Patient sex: M
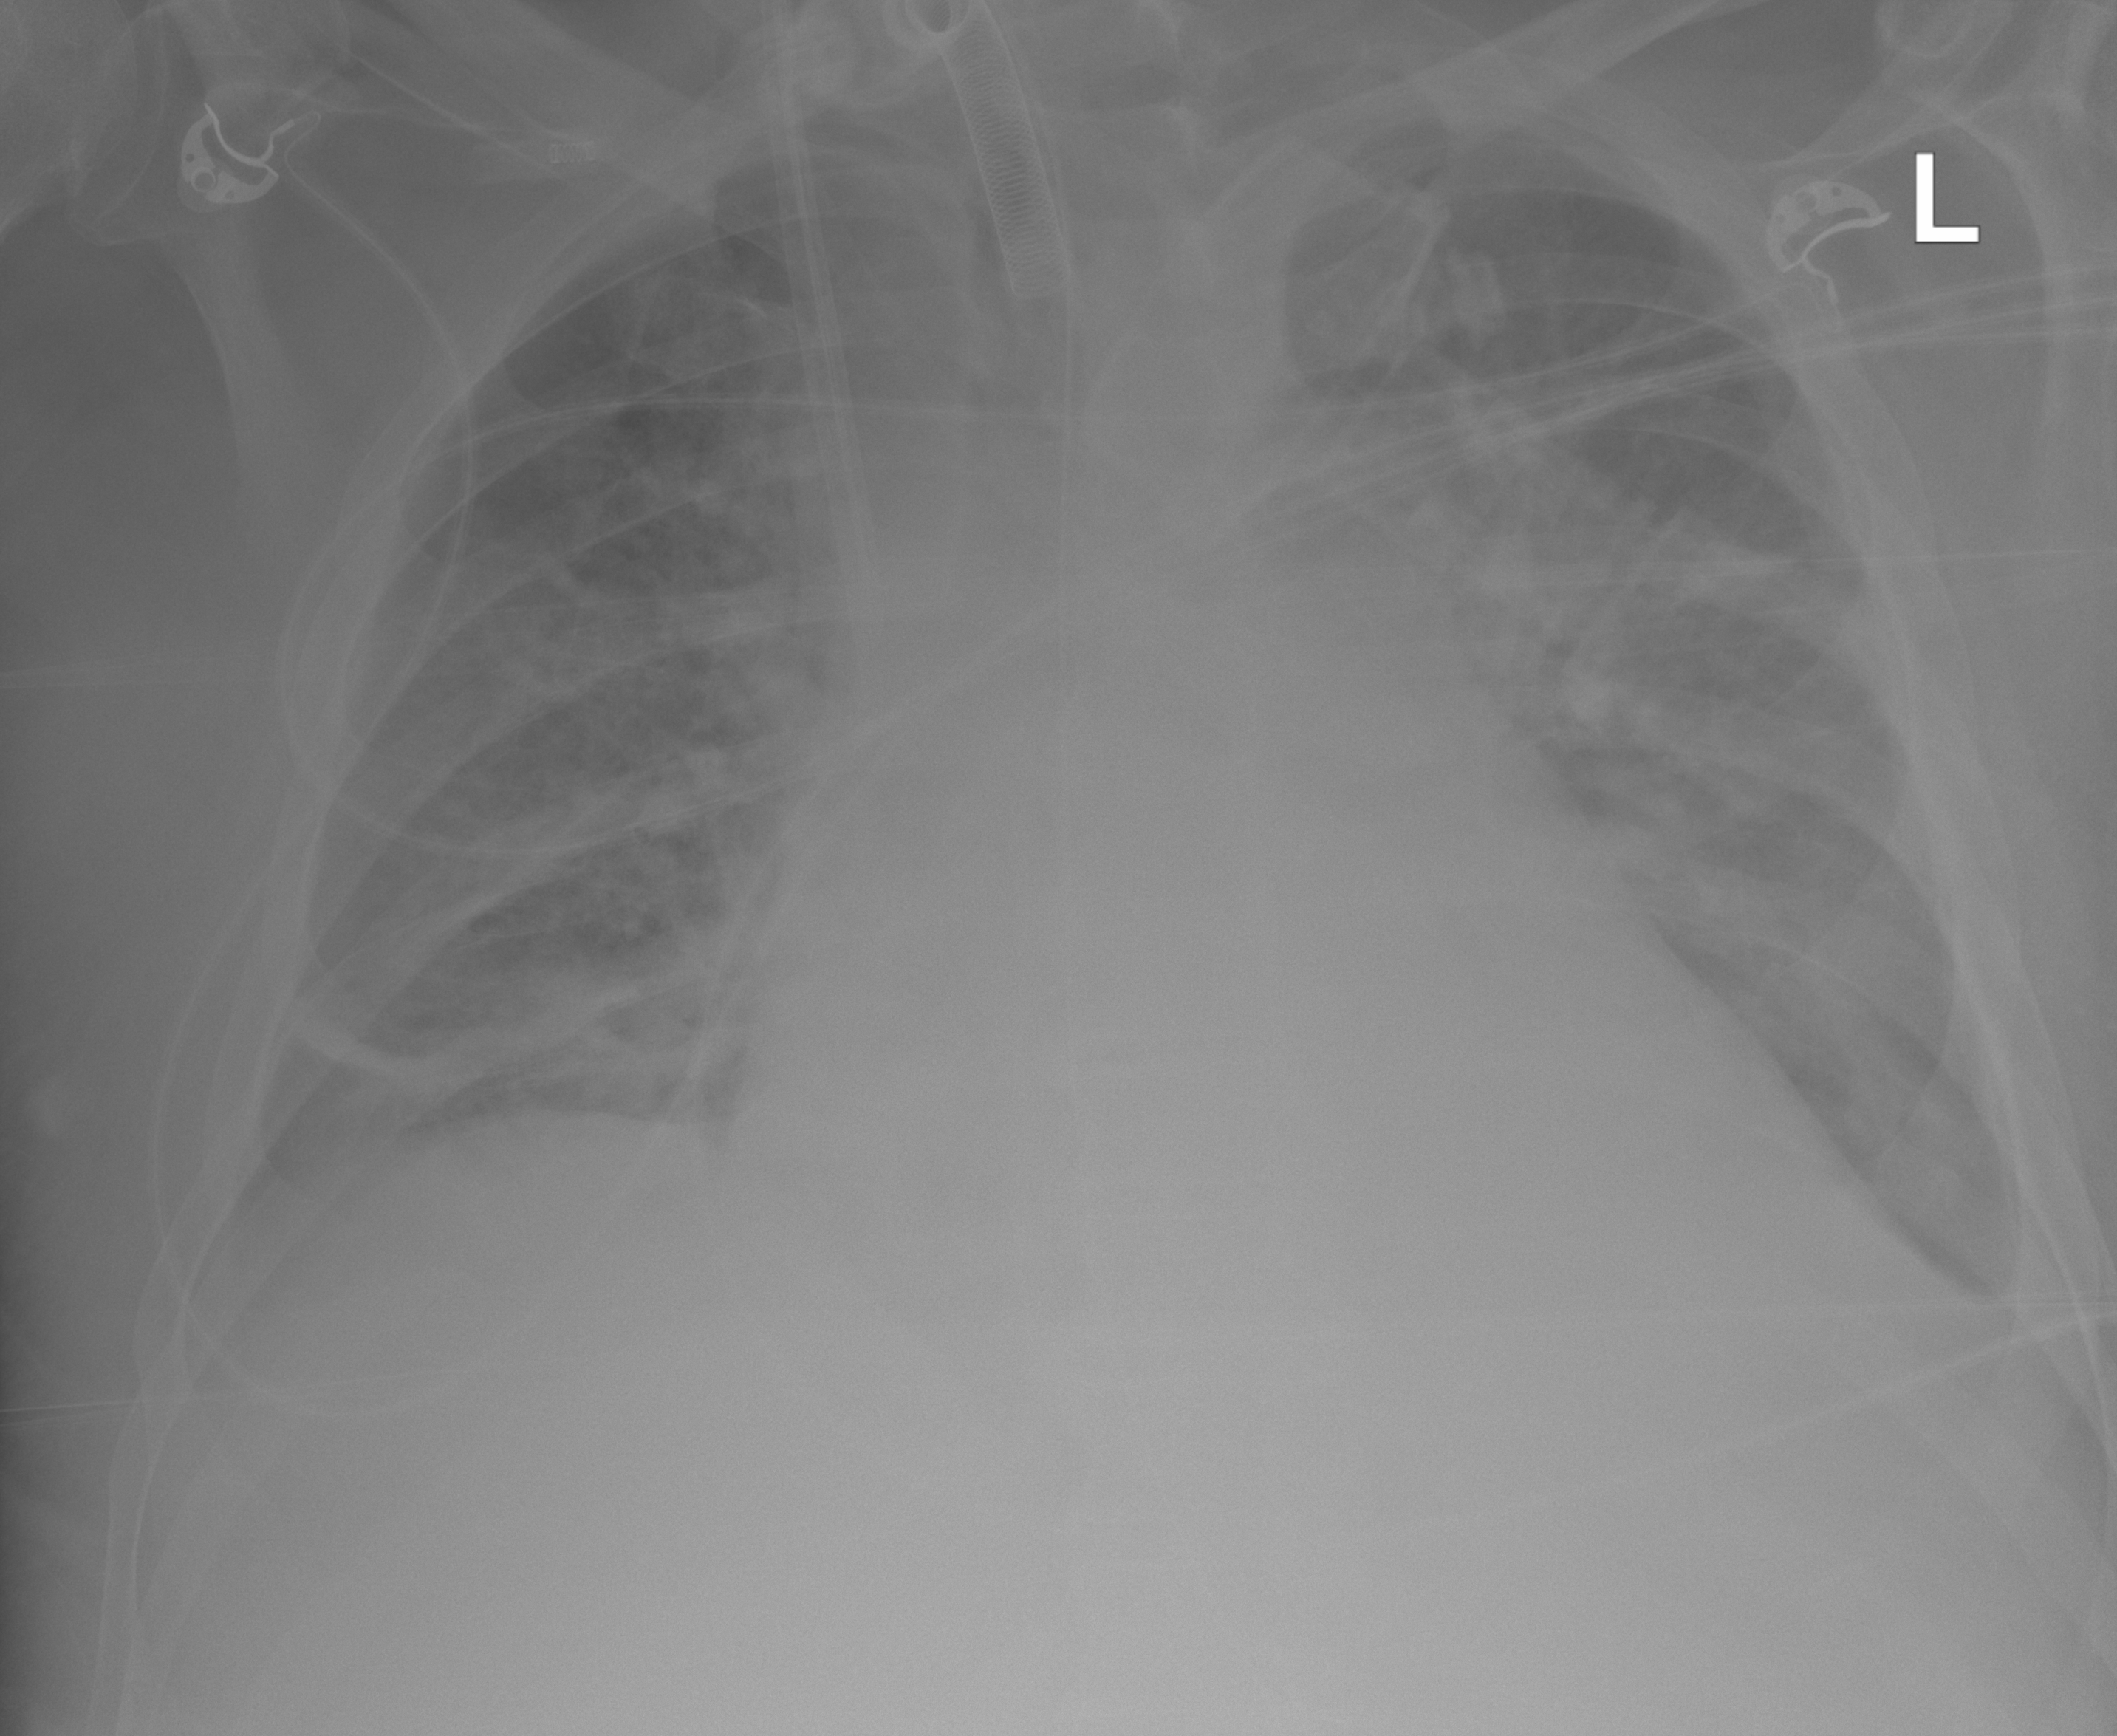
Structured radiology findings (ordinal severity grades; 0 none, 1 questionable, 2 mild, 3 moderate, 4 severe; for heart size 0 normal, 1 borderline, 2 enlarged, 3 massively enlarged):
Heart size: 3
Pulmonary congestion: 2
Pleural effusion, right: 2
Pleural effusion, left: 2
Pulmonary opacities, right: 2
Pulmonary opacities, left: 2
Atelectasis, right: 2
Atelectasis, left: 2